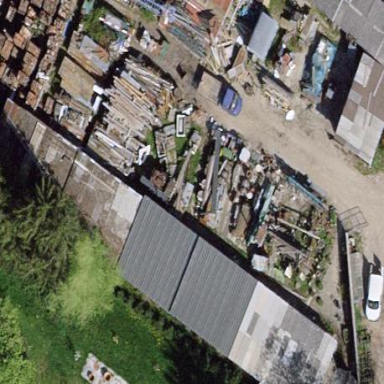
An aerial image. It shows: Shed.